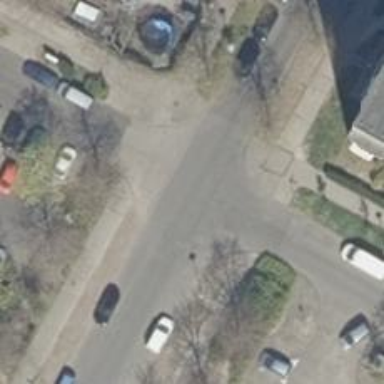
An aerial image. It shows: Residential road with asphalt surface. It has separate sidewalks on both sides. There are parallel parking lanes on both sides of the road.